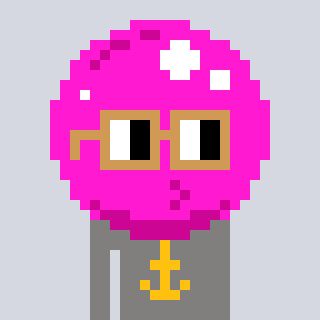
a pixel art character with square brown glasses, a bubblegum-shaped head and a bluegrey-colored body on a cool background